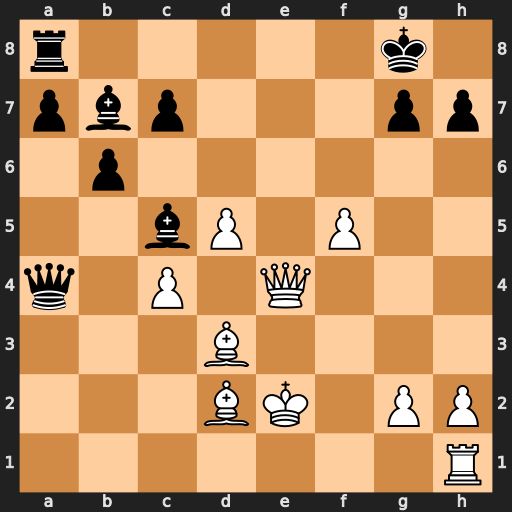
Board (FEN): r5k1/pbp3pp/1p6/2bP1P2/q1P1Q3/3B4/3BK1PP/7R
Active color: w
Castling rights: -
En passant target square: -
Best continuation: Qe6+ Kh8 f6